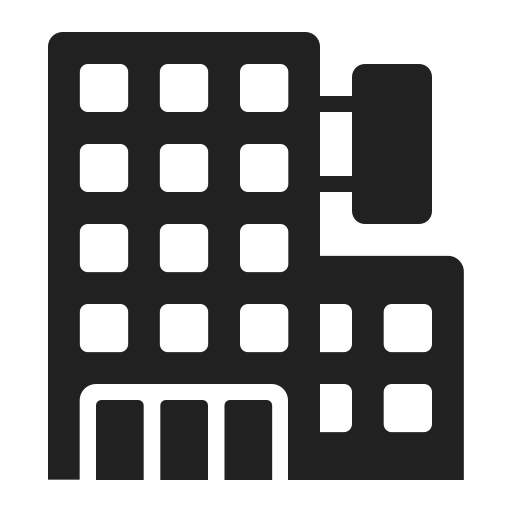
department store high contrast